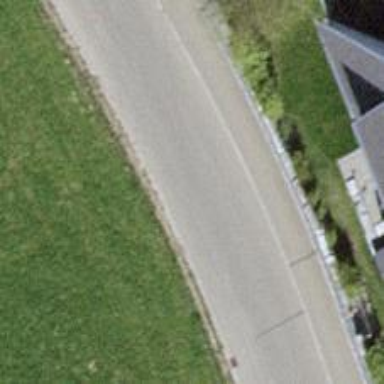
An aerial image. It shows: Smoothly paved residential road.